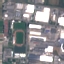
Land use / land cover: Industrial